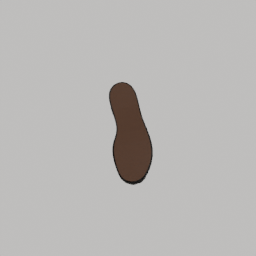
Label: people